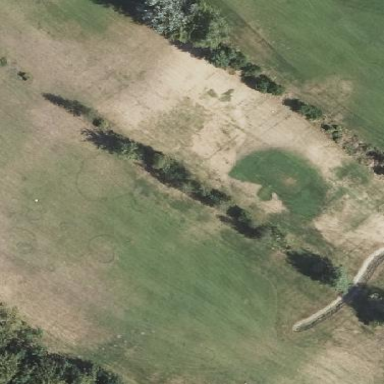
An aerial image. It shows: Rough grassy area used for golf.